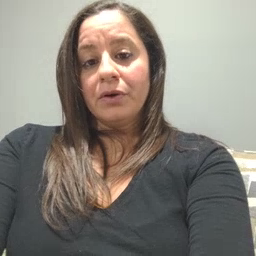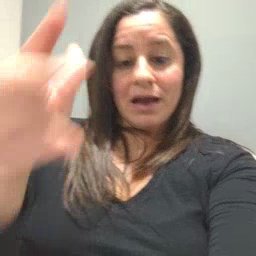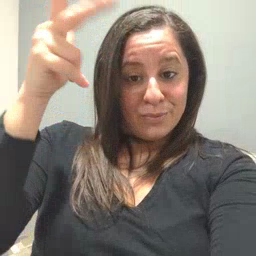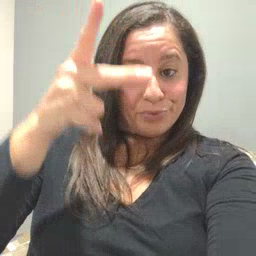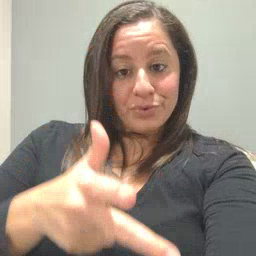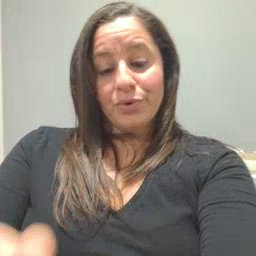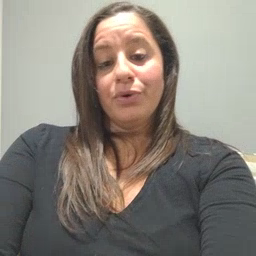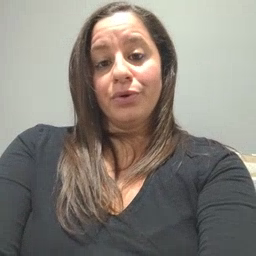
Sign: helicopter